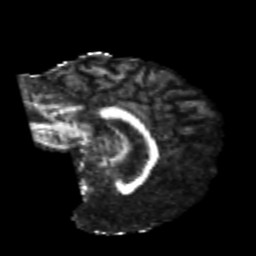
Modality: FA
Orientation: sagittal
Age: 25
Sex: female
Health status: healthy
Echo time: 0.074 s